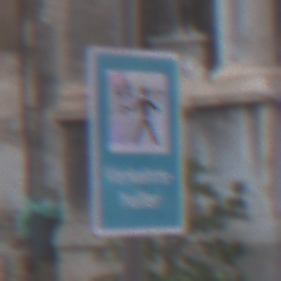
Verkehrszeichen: Verkehrshelfer
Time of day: MorningAfternoon
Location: Outdoor (Urban)
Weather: PartlyCloudy
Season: NotSpecified
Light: Natural